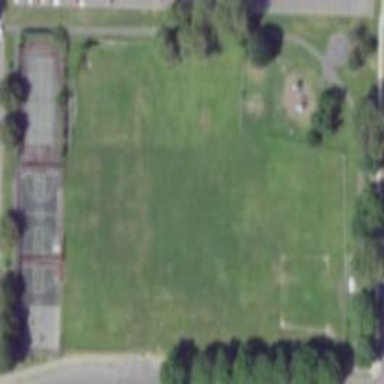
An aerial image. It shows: Park.